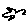
Label: bird